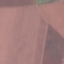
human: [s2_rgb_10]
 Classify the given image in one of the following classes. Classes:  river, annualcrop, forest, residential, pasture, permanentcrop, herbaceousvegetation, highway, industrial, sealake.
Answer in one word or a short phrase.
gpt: AnnualCrop